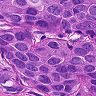
Metastatic tissue present: yes